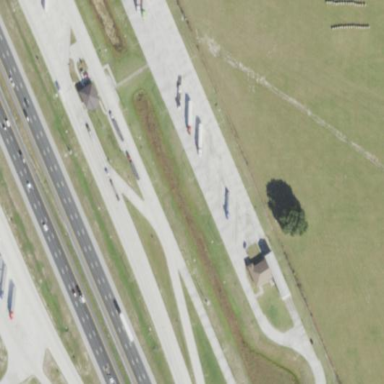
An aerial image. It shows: Rest area along the road.